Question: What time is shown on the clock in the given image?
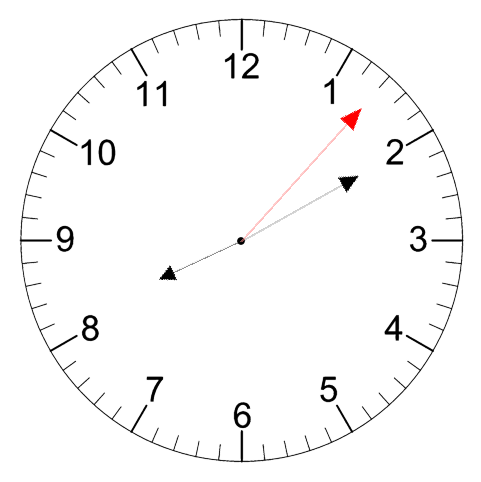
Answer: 08:10:07